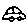
Label: car